Question: I have a 'UIScrollView' in which I have 3 'UILabel' and 3 'UIButton'. I using following code to add my labels but it keeping top & bottom margin inside label.
'''
float height = 0.0f;
for (int i=0; i < answer_set.count; i++) {
UILabel *label = [[UILabel alloc] initWithFrame:CGRectMake(20,height ,280,10 )];
[label setText: [self.answer_set objectAtIndex:i]];
[label setTextAlignment:NSTextAlignmentLeft];
[label setBackgroundColor:[UIColor redColor]];
label.textColor = [UIColor colorWithRed:0.2941f green:0.4666f blue:0.9549f alpha:1.0f];
label.lineBreakMode = NSLineBreakByWordWrapping;
label.numberOfLines = 0;
[label sizeToFit];
label.userInteractionEnabled = YES;
label.font = [UIFont fontWithName:@"Arial" size:14.0f] ;
[self.percentage_ans_view addSubview:label];
height += label.frame.size.height;
}
'''
In case of single line text its working correctly.
What should I do to remove these top/bottom spacing inside of label. ???

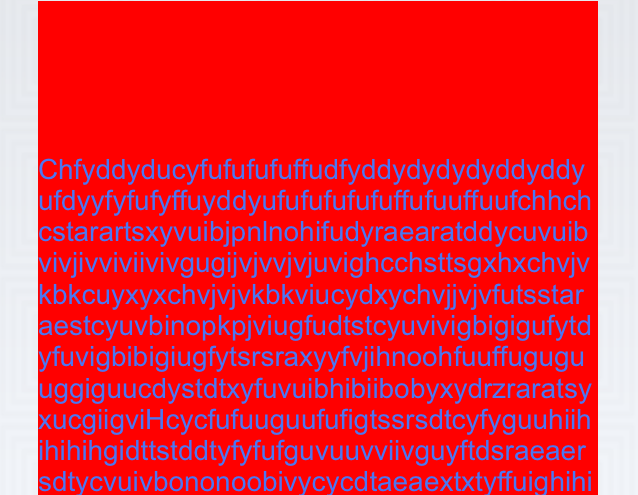
Answer: first YouShould get label Height base on text
'''
UILabel *label = [[UILabel alloc] initWithFrame:CGRectMake(20,height ,280,10 )];
[label setText: [self.answer_set objectAtIndex:i]];
[label setTextAlignment:NSTextAlignmentLeft];
[label setBackgroundColor:[UIColor redColor]];
label.textColor = [UIColor colorWithRed:0.2941f green:0.4666f blue:0.9549f alpha:1.0f];
label.lineBreakMode = NSLineBreakByWordWrapping;
label.userInteractionEnabled = YES;
label.font = [UIFont fontWithName:@"Arial" size:14.0f] ;
[self.percentage_ans_view addSubview:label];
// get height base on label text and size
CGFloat height=[self getStringHeightforLabel:label];
//set fram after getting height
label.frame=CGRectMake(20,height,280,height);
[label sizeToFit];
'''
// call this to get heighjt
'''
-(CGFloat)getStringHeightforLabel:(UILabel *)label
{
CGSize maximumLabelSize = CGSizeMake(label.frame.size.width,9999);
CGSize stringSize= [label.text sizeWithFont:label.font
constrainedToSize:maximumLabelSize
lineBreakMode:label.lineBreakMode];
return stringSize.height;
}
'''